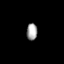
Tissue: prostate
Cell type: B cells
Senescence score: 0.7054
Nuclear area (px): 175
Mean DAPI intensity: 164.423